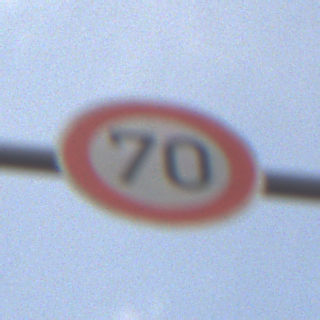
Verkehrszeichen: Geschwindigkeit70
Umgebung: Outdoor, Nature
Tageszeit: Midday
Wetter: PartlyCloudy
Licht: Natural
Jahreszeit: NotSpecified
Kontrast: LowContrast